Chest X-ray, AP view. Patient: 32 years old, sex F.
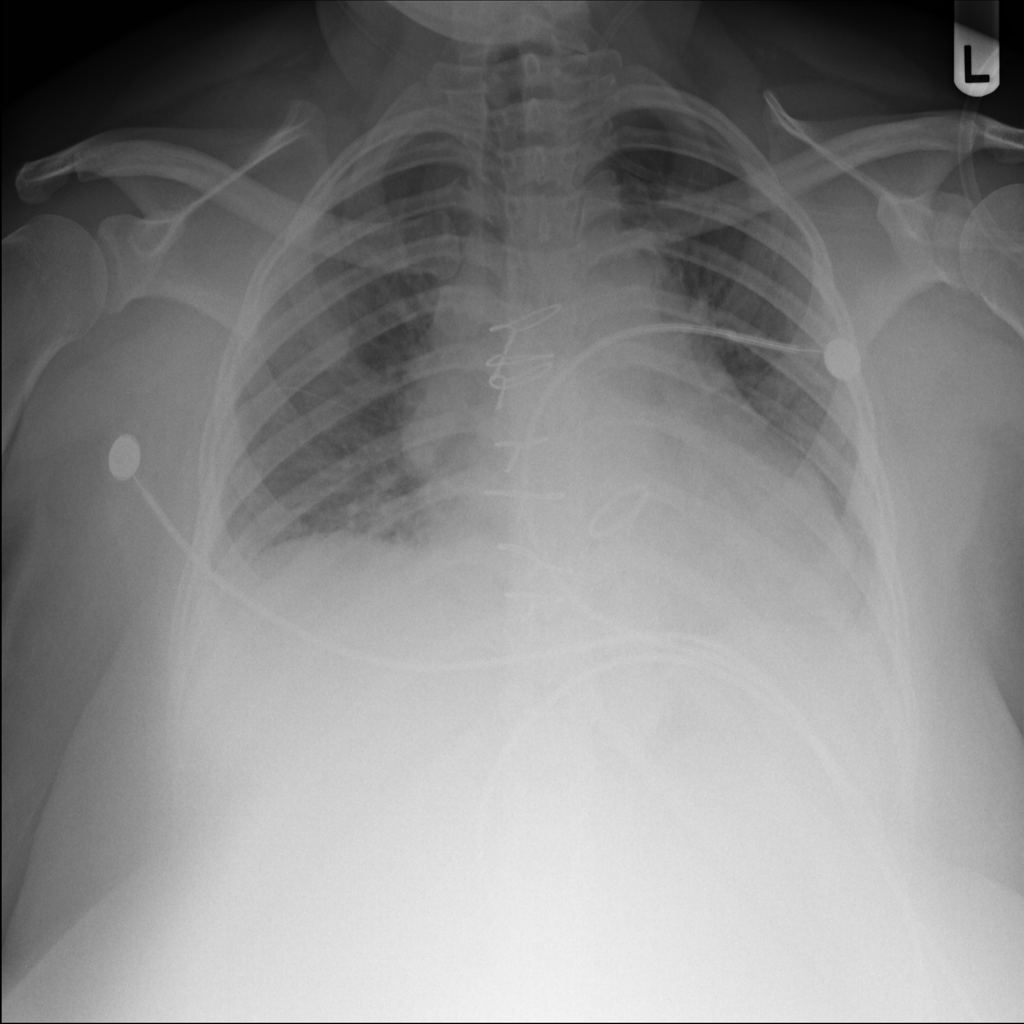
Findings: Edema